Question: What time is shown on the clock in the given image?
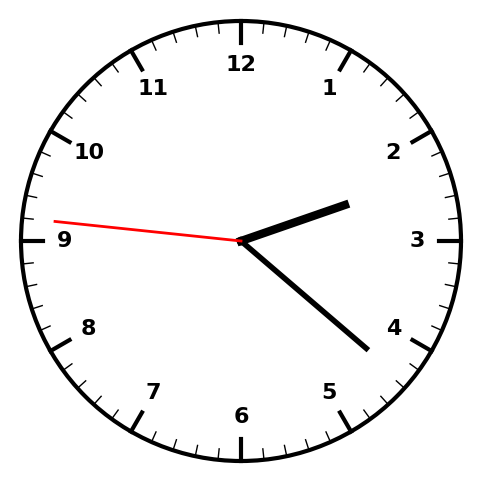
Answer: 02:21:46